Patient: sex M, age 26
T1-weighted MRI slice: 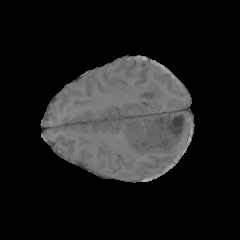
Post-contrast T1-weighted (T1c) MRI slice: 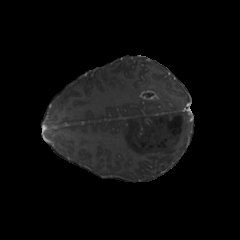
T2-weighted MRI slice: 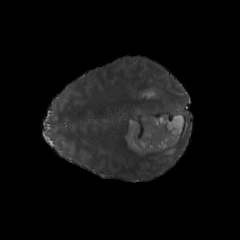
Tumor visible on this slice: yes
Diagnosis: Astrocytoma, IDH-mutant
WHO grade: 4